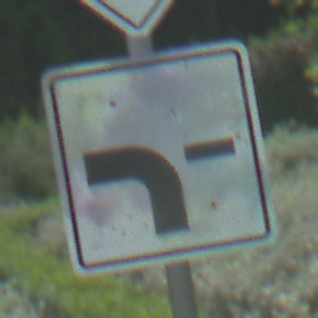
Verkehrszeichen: VerlaufVorfahrtsstrasse6
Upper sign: Vorfahrtsstrasse
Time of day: Midday
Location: Outdoor (Nature)
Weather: PartlyCloudy
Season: NotSpecified
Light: Natural